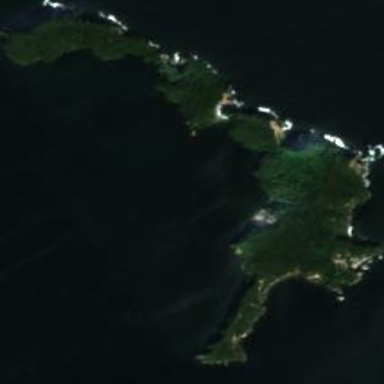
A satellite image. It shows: Island with natural coastline.